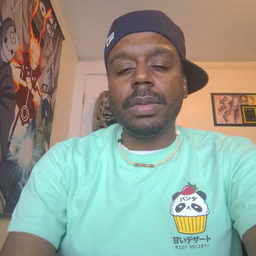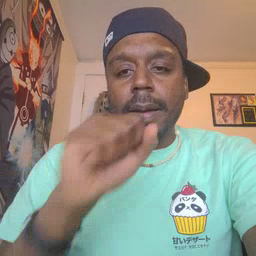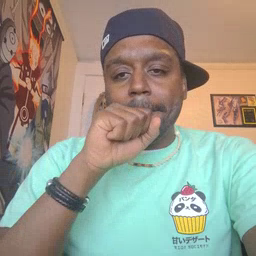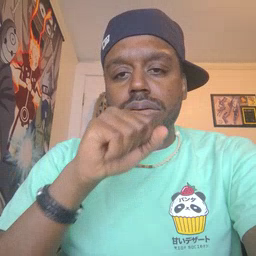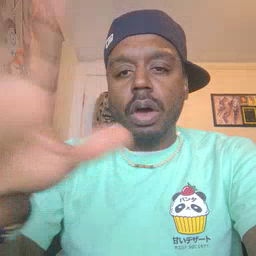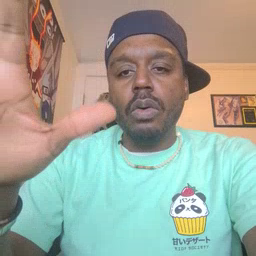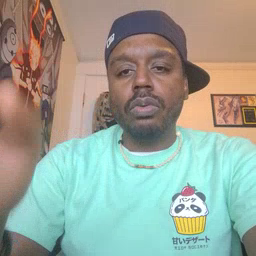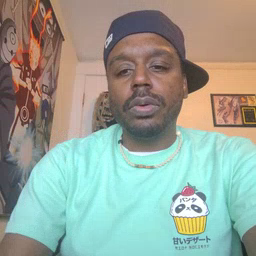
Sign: blow